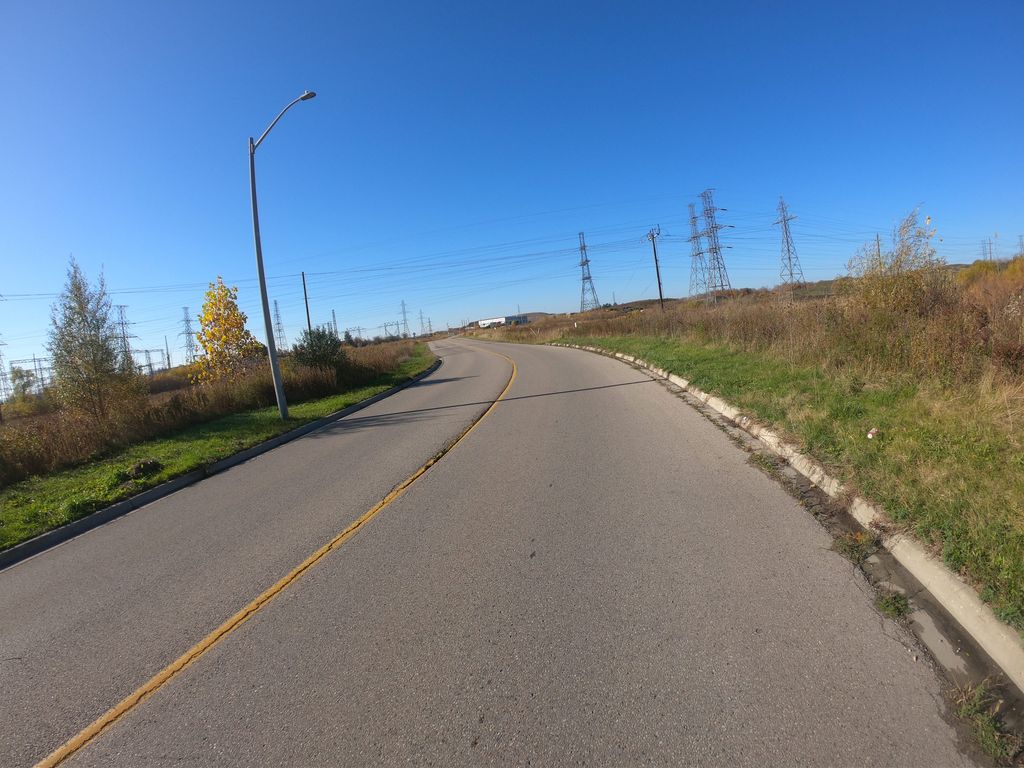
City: kitchener-waterloo